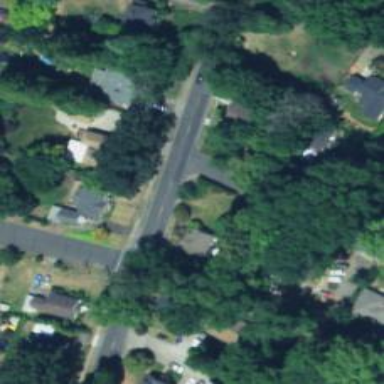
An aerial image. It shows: Residential road with sidewalk on the left side.